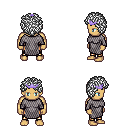
a pixel art fantasy rpg character, male body template, human, tanned skin, chain mail, gold greaves, white curly afro hairstyle, purple tiara, four views (front, back, left, right), 2x2 character sprite sheet, small pixel art, hard edges, no anti-aliasing